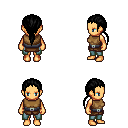
a pixel art fantasy rpg character, female body template, human, tanned skin, leather chest armor, teal pants, black ponytail hairstyle, four views (front, back, left, right), 2x2 character sprite sheet, small pixel art, hard edges, no anti-aliasing